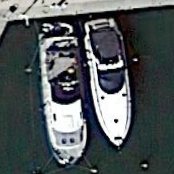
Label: civil